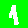
Digit: 1